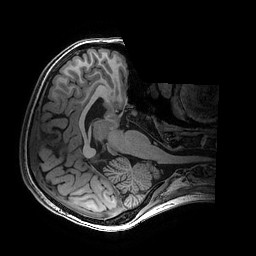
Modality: T1w
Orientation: axial
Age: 26
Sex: female
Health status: healthy
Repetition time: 2.53 s
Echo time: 0.0034 s